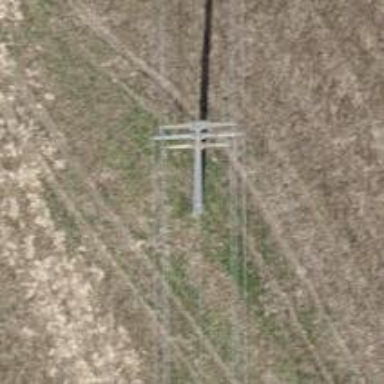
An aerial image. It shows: Concrete power pole.